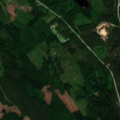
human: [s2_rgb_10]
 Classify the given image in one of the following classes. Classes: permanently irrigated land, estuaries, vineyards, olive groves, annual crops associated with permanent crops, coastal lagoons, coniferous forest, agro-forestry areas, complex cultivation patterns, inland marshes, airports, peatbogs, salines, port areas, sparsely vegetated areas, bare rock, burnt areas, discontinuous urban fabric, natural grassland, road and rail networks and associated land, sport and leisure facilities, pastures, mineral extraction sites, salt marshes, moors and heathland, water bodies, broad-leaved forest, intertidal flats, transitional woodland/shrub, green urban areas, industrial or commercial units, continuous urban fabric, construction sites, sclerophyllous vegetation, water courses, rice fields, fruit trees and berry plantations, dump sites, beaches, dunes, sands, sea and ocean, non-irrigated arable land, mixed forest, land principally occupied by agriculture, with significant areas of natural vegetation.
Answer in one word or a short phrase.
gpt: broad-leaved forest, coniferous forest, mixed forest, transitional woodland/shrub